Question: When I open a command line in Windows ('cmd') and start a program, for example 'calc', the prompt immediately returns and the program is started (the calculator window is displayed).
This is contrary to how I know it from the Linux world: when I start a (possibly with GUI) application, the prompt does not return until I exit the started program.

Using the w32 api, is it possible to program it so that my app displays a window, but the prompt is only returned after the user closes the window?
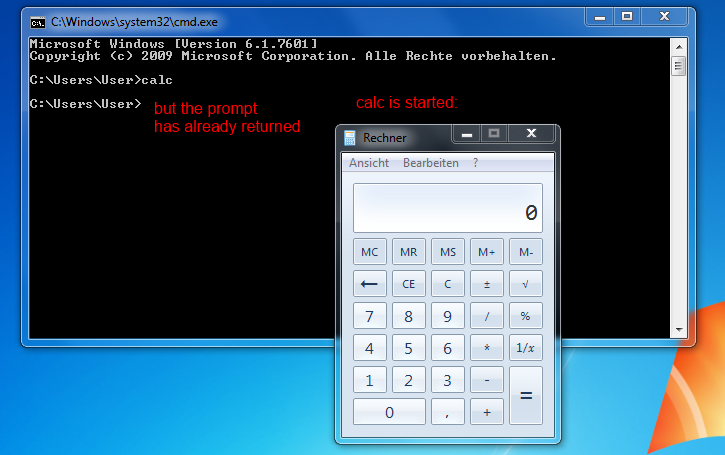
Answer: > Possible to have Win32 application block until it exits?
'CreateProcess''PROCESSINFORMATION''WaitForSingleObject'
---
Based on the comments it seems that what you really want is an executable that will behave like a console app when its parent process is a console app. And behave like a GUI app otherwise. It's not possible to do both from a single executable. The target subsystem is determined by metadata in the executable file.
The standard way to handle this is to have two executables, each targeting the different subsystems. One a console app, the other a GUI app. The common examples of this are java.exe and javaw.exe, python.exe and pythonw.exe.